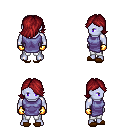
a pixel art fantasy rpg character, male body template, dark elf, purple skin, chain tabard jacket, white pants, brunette swoop hairstyle, gold gloves, brown slippers, four views (front, back, left, right), 2x2 character sprite sheet, small pixel art, hard edges, no anti-aliasing